Question: Find the area of the following quadrilateral, where all points are on integers. The result is rounded to 1 decimal place
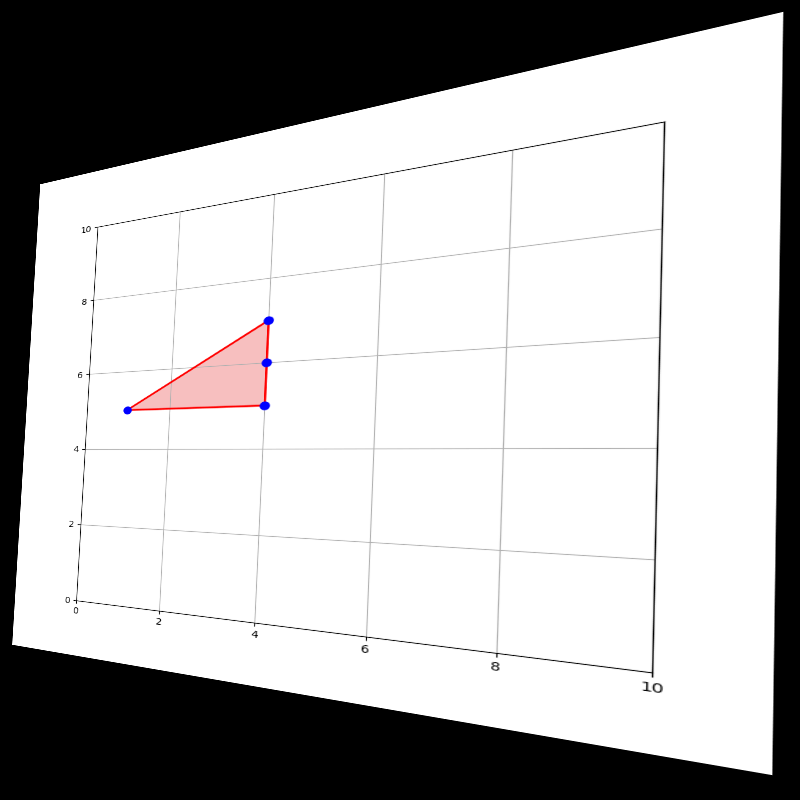
Answer: 3.0